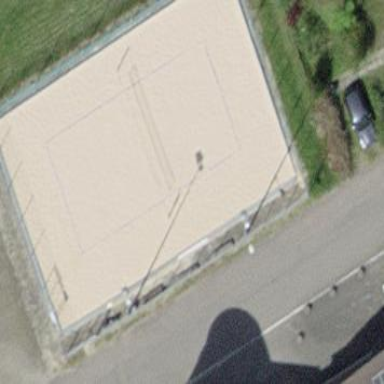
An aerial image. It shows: Sandy pitch for beach volleyball.